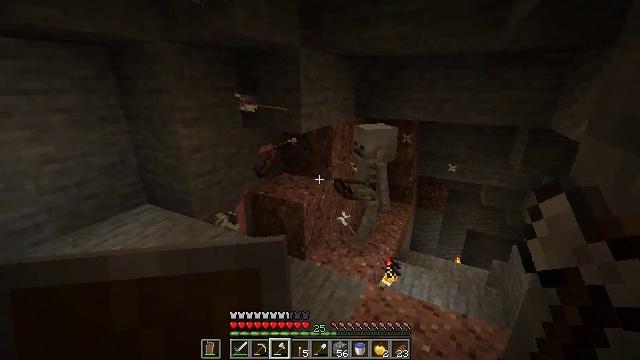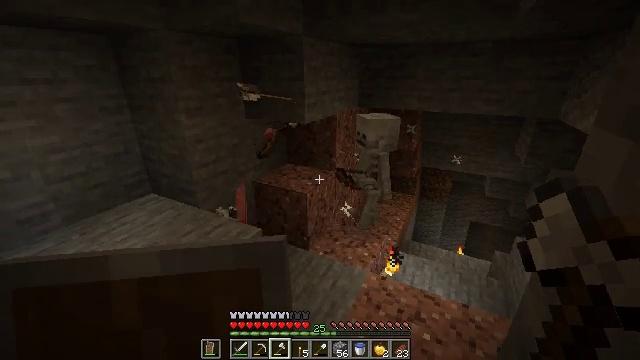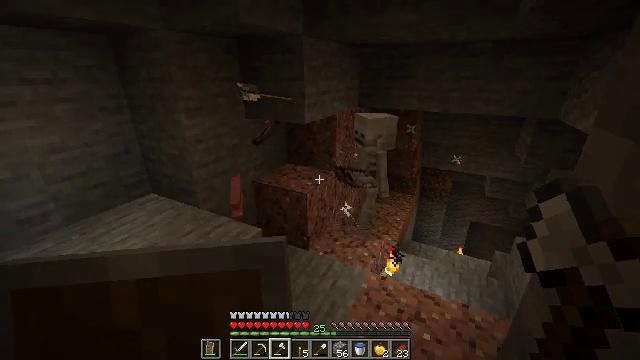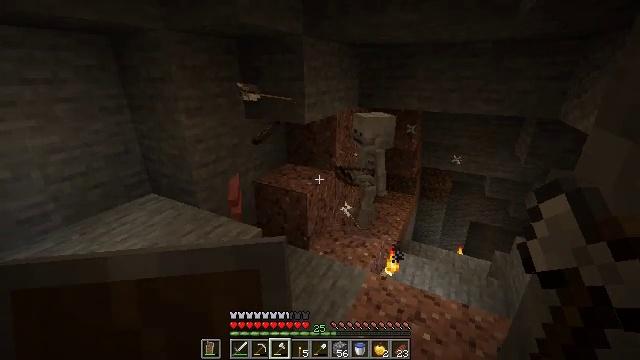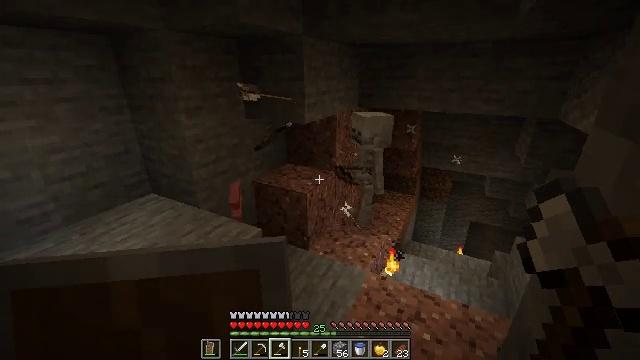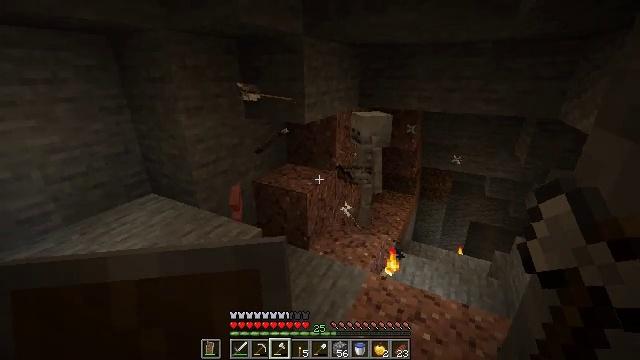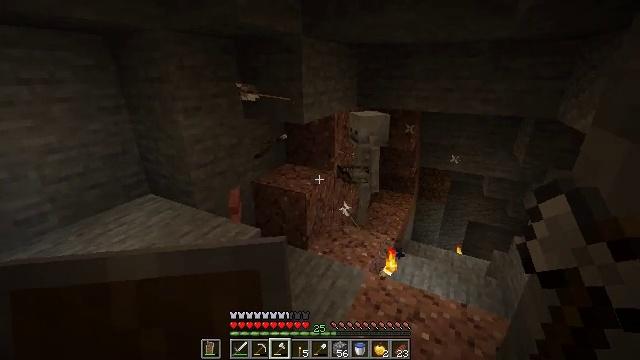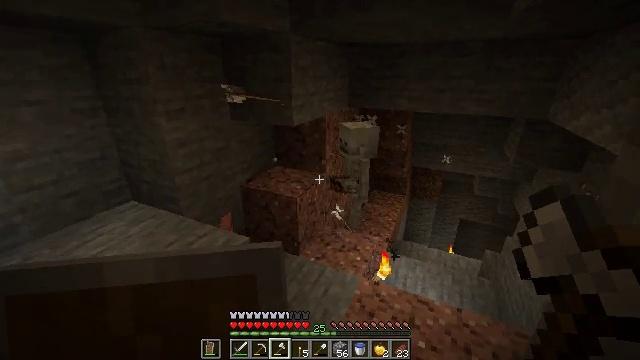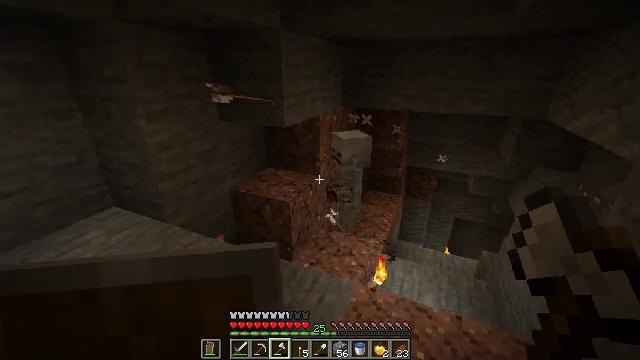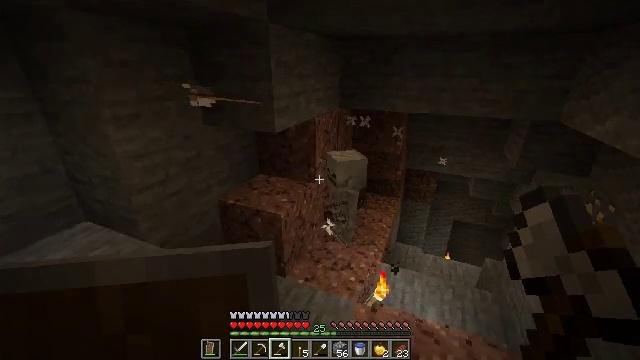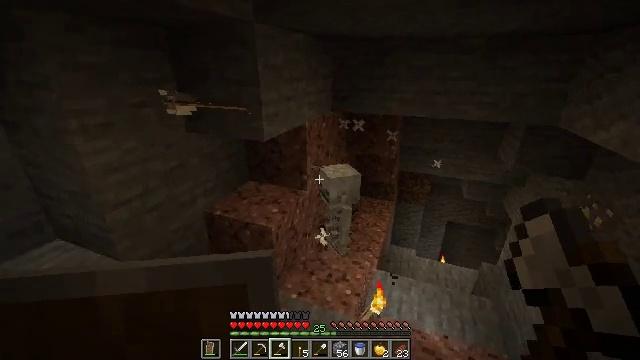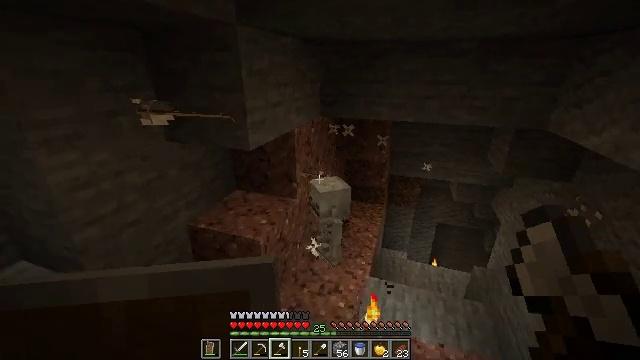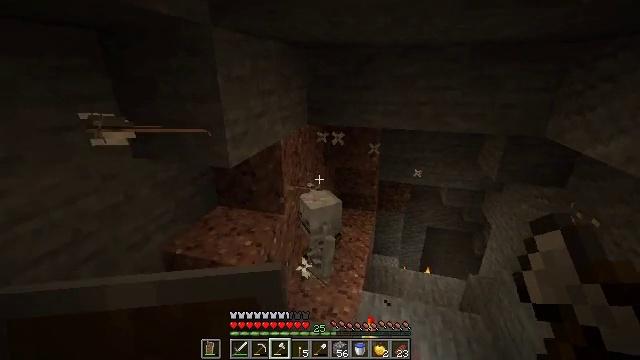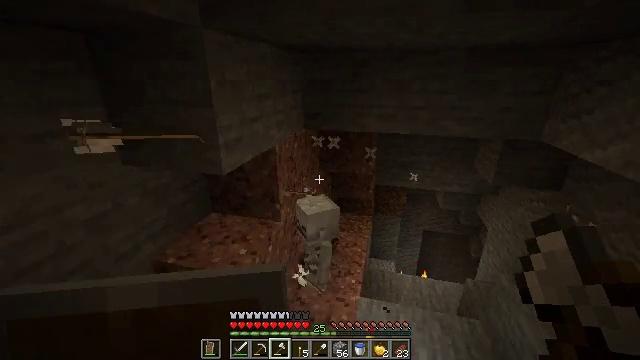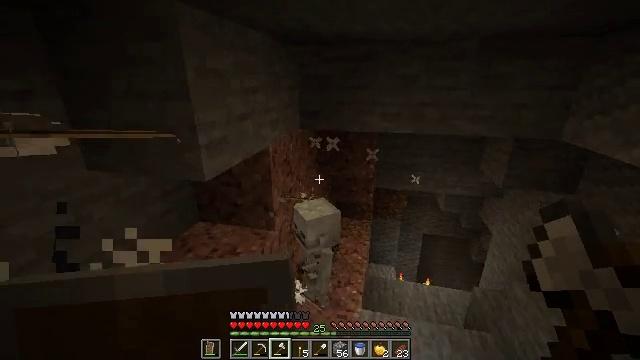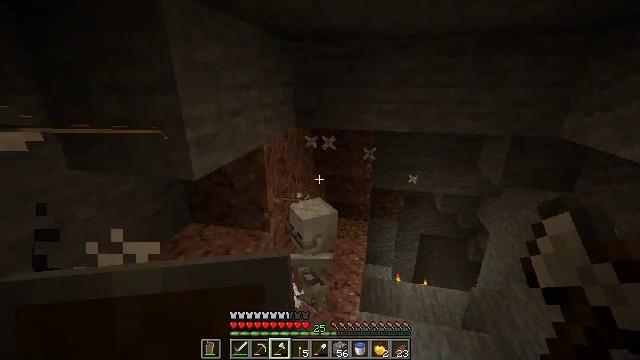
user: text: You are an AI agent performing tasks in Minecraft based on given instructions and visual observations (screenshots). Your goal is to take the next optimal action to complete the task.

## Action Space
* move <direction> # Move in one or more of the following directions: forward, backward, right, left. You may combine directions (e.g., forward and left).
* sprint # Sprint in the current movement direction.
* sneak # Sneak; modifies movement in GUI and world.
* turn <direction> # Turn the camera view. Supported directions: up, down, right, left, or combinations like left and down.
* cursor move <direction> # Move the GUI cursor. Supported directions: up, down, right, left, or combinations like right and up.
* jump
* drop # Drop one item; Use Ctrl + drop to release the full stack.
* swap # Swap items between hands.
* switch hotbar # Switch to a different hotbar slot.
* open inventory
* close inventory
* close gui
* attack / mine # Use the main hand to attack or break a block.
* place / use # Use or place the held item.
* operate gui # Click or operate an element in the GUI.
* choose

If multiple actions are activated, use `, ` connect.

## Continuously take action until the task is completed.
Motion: motion action
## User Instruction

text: Kill mobs.
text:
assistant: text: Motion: turn down
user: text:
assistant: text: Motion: no_op
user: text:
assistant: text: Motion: no_op
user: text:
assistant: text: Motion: no_op
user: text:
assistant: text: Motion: no_op
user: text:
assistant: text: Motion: move forward
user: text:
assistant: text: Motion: move forward, turn right
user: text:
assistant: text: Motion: move forward, turn right
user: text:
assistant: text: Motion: move forward
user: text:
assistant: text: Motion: move forward, turn right
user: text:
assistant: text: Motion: move forward, turn right
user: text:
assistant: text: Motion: move forward, turn right
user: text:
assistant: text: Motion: move forward, turn right
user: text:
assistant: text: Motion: move forward
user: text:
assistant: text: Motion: move forward
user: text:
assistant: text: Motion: move forward, turn down
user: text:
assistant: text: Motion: move forward, turn down
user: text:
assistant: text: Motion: move forward, turn down
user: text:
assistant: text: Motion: move forward, turn left and down
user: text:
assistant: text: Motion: move forward, attack / mine
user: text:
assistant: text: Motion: move forward, attack / mine
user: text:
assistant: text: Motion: move forward, turn right and up, attack / mine
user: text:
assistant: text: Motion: turn right
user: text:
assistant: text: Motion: no_op
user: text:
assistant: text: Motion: no_op